This grayscale texture is a bearing vibration snapshot reshaped row-by-row into a square image. Based on the visible evidence, which condition applies: normal, inner_race, outer_race, ball?
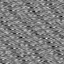
Answer: outer_race